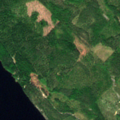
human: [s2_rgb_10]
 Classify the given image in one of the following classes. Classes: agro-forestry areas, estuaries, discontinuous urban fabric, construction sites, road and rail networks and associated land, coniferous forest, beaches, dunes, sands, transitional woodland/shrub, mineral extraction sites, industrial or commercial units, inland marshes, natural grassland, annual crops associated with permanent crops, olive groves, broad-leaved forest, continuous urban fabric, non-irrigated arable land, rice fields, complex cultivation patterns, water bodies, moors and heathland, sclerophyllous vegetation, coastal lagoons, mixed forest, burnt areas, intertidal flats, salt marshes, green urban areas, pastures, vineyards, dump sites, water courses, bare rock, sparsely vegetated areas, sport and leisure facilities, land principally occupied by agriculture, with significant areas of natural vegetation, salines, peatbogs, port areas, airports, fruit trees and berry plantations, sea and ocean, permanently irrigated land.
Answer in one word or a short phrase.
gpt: coniferous forest, mixed forest, transitional woodland/shrub, water bodies